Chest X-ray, PA view. Patient: 31 years old, sex M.
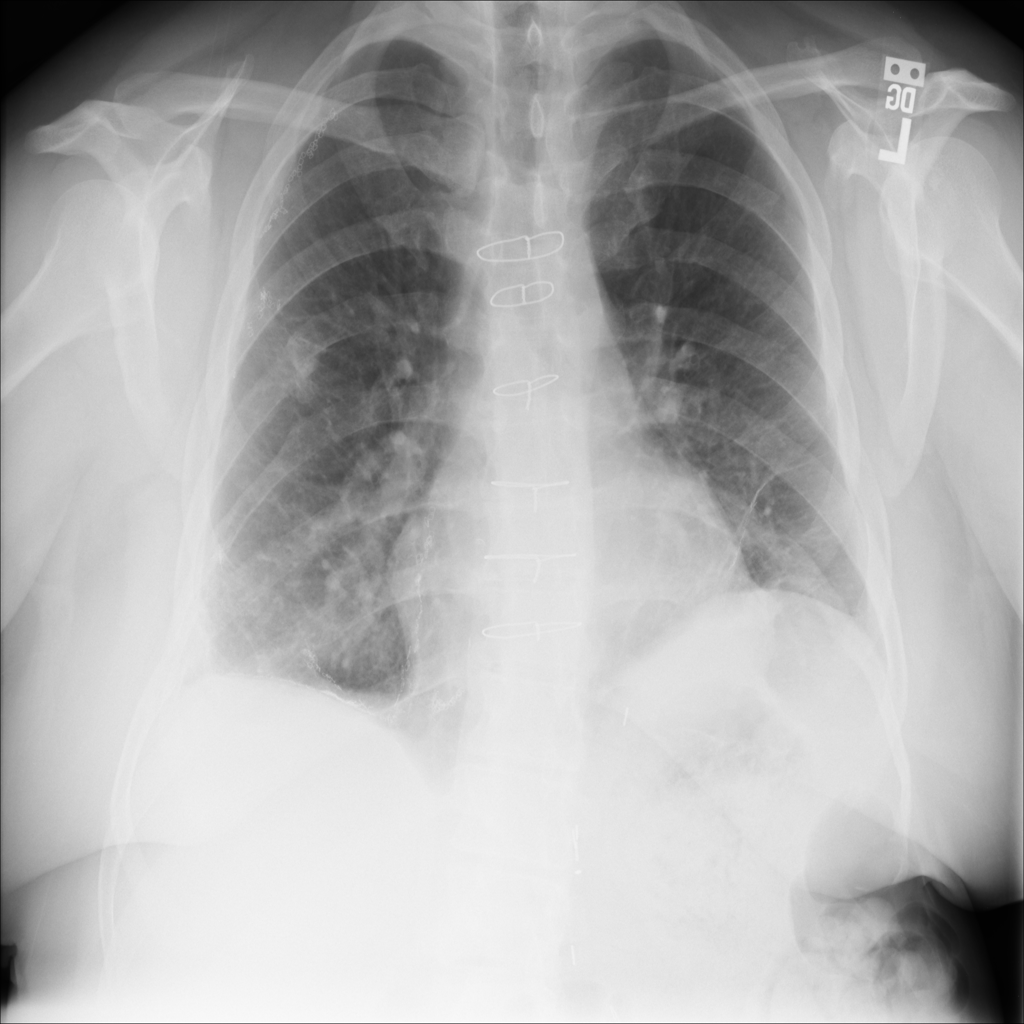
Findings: Infiltration, Nodule